Field crop: tomato
Growth stage: 2
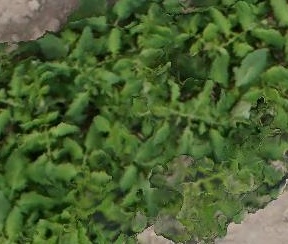
Species: tomato